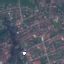
Land use / land cover class: Residential